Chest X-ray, PA view. Patient: 40 years old, sex F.
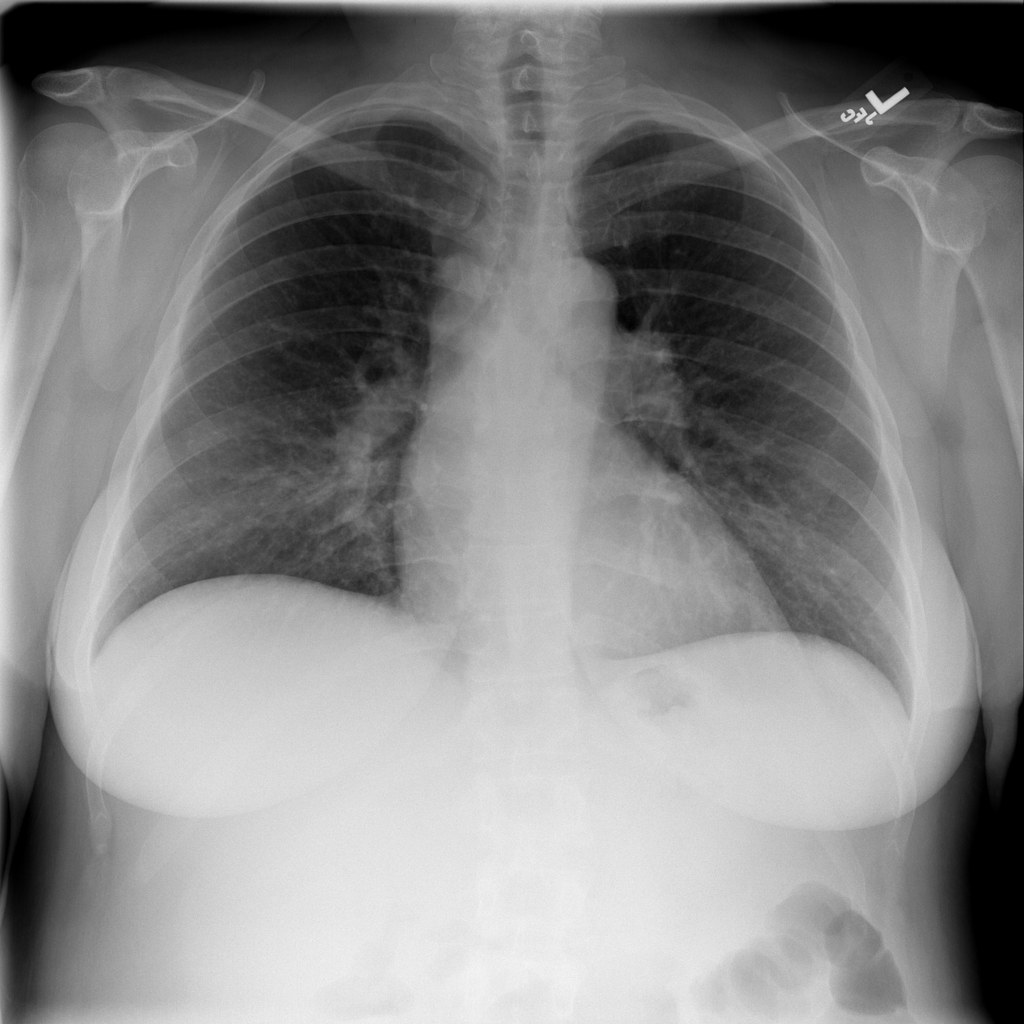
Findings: Nodule